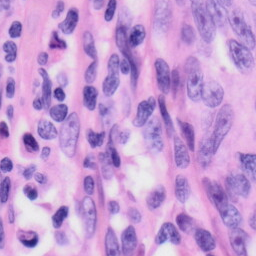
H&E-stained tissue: Skin